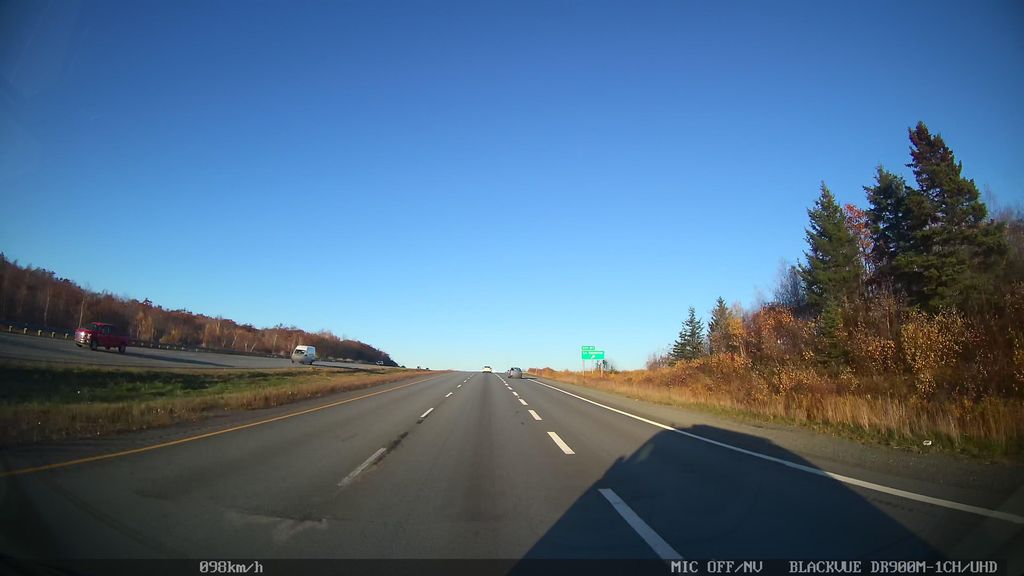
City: halifax